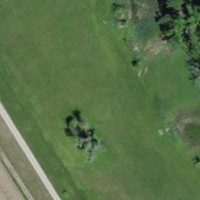
EUNIS habitat code: 23
Species observed at this site:
Pholidoptera griseoaptera
Chorthippus biguttulus